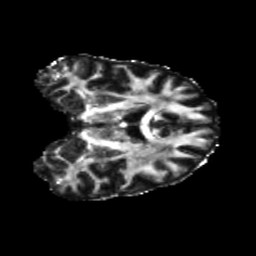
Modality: FA
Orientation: coronal
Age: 29
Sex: female
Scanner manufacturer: siemens
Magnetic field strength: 3 T
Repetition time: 5.25 s
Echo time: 0.08 s